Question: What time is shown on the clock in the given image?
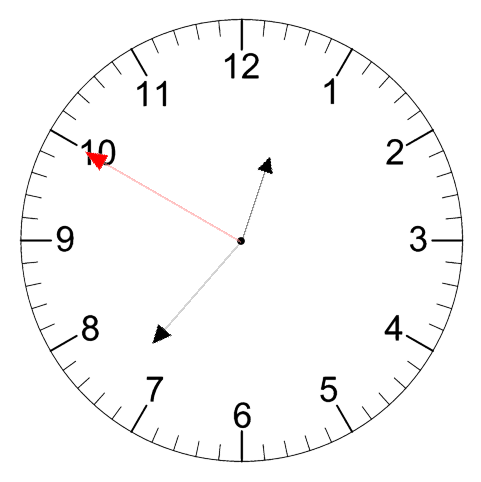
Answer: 12:36:50